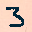
Label: 3